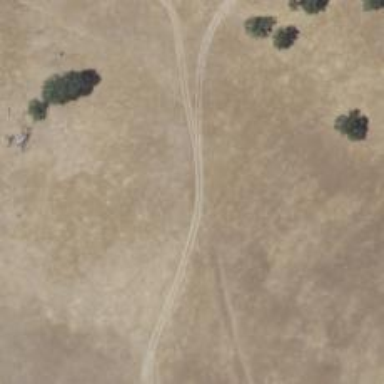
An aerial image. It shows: Track road.